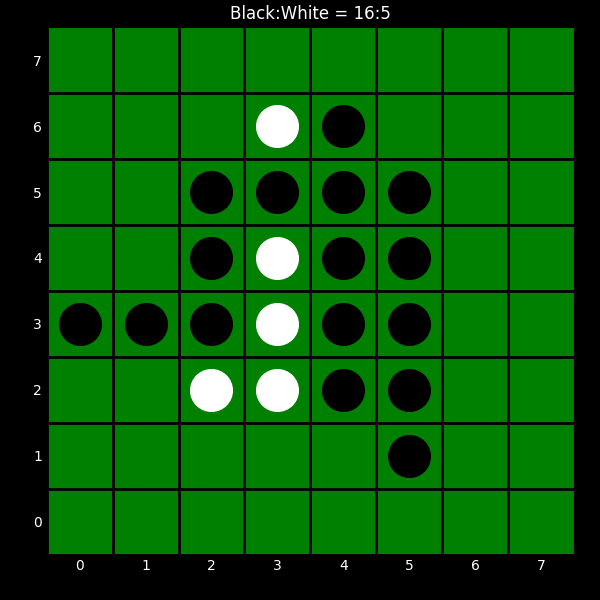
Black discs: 16
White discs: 5